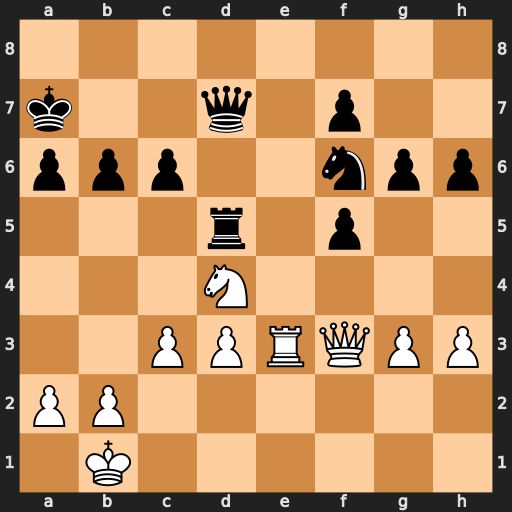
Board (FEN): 8/k2q1p2/ppp2npp/3r1p2/3N4/2PPRQPP/PP6/1K6
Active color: w
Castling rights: -
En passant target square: -
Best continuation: Re7 Rxd4 Rxd7+